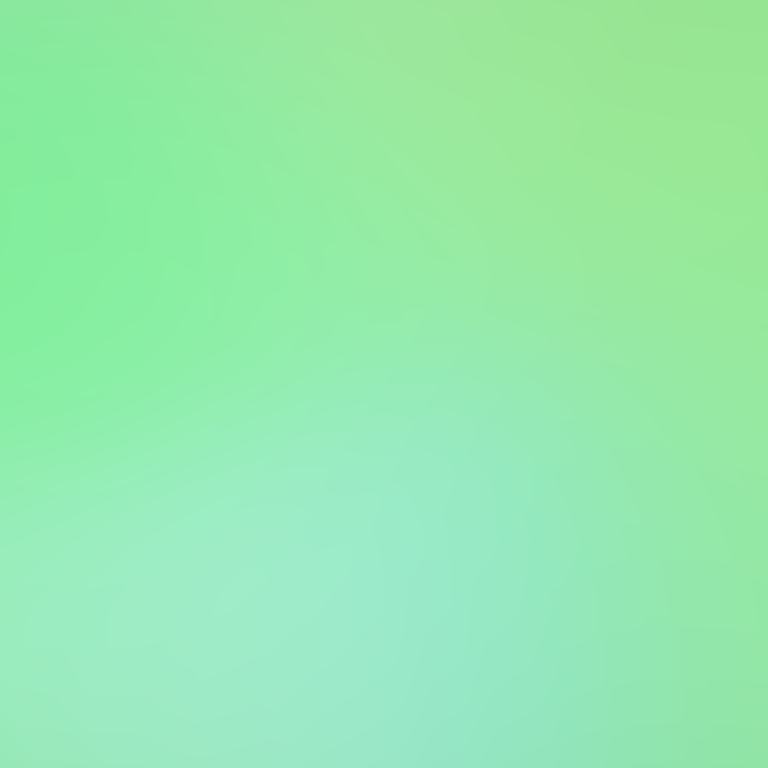
Abstract light effect, smooth gradient from soft green to light cyan, calm atmosphere, diffuse light, no room, no furniture, no objects.